Interaction volume radius: 5 \u00c5
Interaction volume height: 25 \u00c5
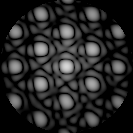
Disorder parameter: 0.06725